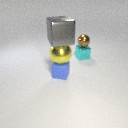
small blue rubber cube to the left of small cyan metal cube